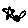
Label: star